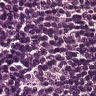
Metastatic tissue present: no